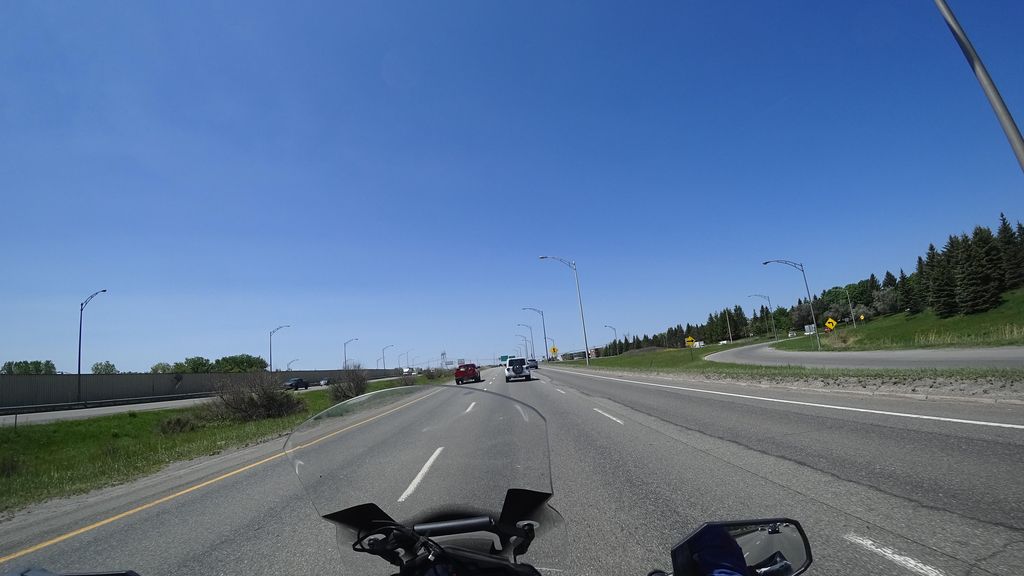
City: quebec_city